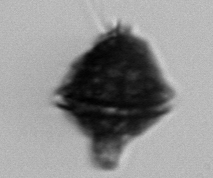
Label: Gonyaulax